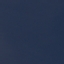
Label: SeaLake